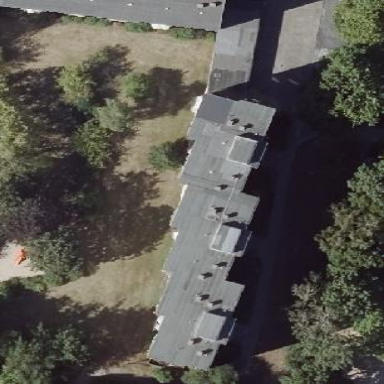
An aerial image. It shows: Building with apartments and flat roof.